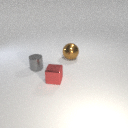
small gray metal cylinder to the left of large brown metal sphere